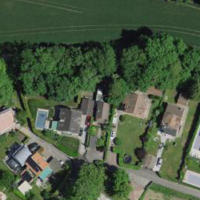
EUNIS habitat code: 55
Species observed at this site:
Allium ursinum
Beta vulgaris